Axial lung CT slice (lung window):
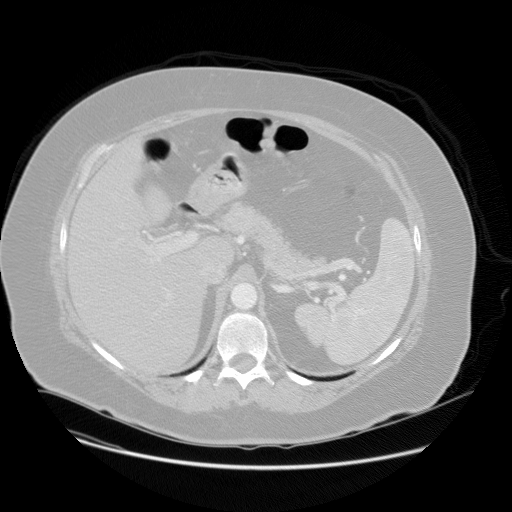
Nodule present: no